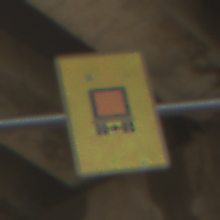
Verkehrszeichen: KennzeichnungspflichtigeFahrzeugeGefaehrlicheGueterOhnePfeilsymbol
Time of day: Midday
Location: Roofed (Beach)
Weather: Overcast
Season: NotSpecified
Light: Natural